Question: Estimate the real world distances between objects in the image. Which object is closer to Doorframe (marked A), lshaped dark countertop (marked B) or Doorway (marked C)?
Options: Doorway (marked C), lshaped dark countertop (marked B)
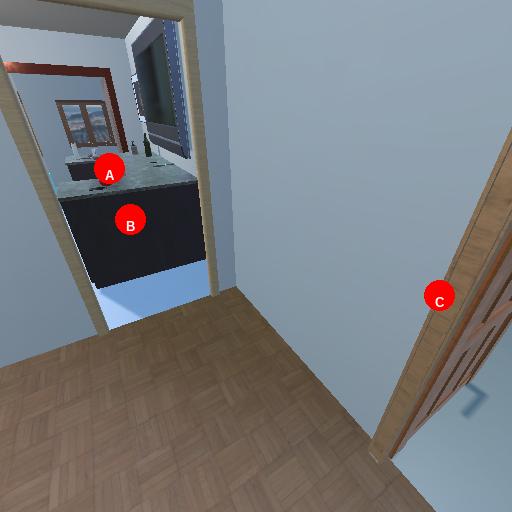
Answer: Doorway (marked C)